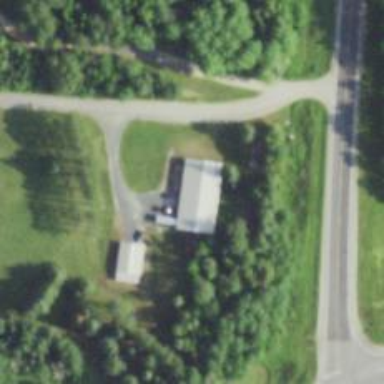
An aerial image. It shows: Veterinary facility.